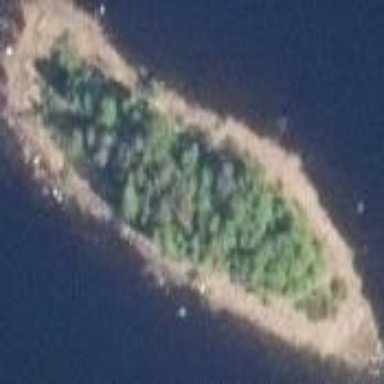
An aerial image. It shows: Islet.